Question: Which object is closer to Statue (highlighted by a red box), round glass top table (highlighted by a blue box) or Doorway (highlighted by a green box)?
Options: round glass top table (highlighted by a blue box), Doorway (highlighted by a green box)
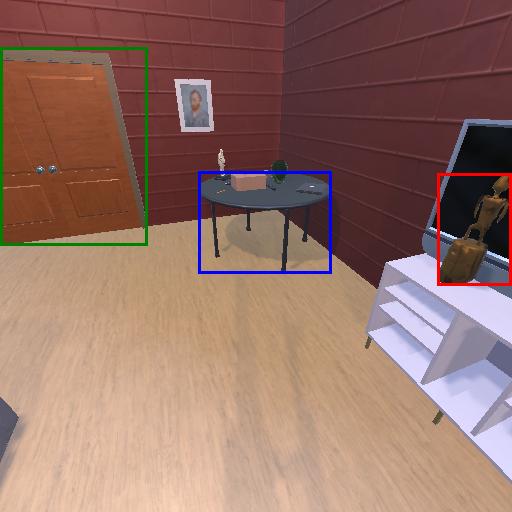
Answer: round glass top table (highlighted by a blue box)